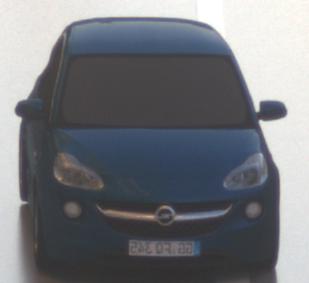
Make: Opel
Model: ADAM 1.2
Detailed model: ADAM
Model produced from: 2013/01
Model produced until: 2014/11
Doors: 3
Color: blue
Road condition: wet road
Daytime: sunrise or sunset
Contrast: medium contrast